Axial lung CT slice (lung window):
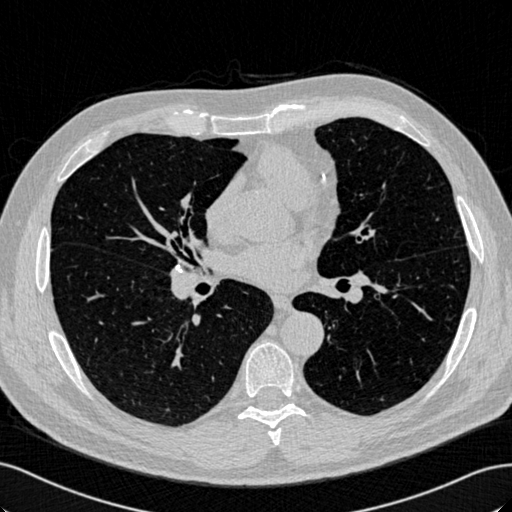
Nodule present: no